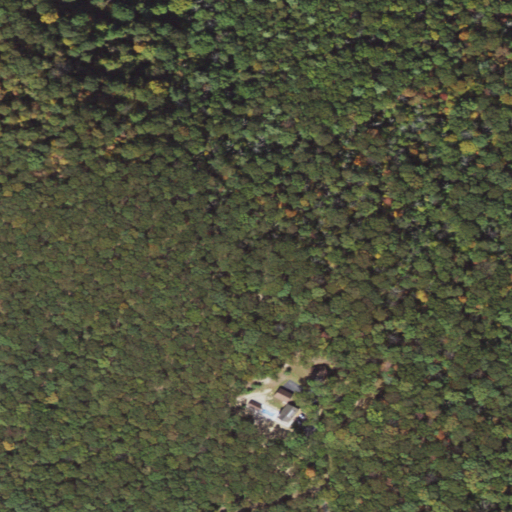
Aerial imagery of mountain in Pennsylvania named Middle Creek Mountain containing deciduous forest and low intensity development